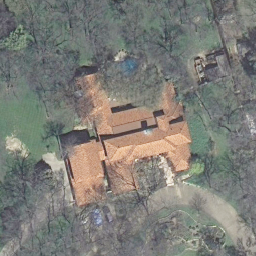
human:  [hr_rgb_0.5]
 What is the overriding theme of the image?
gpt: sparse residential